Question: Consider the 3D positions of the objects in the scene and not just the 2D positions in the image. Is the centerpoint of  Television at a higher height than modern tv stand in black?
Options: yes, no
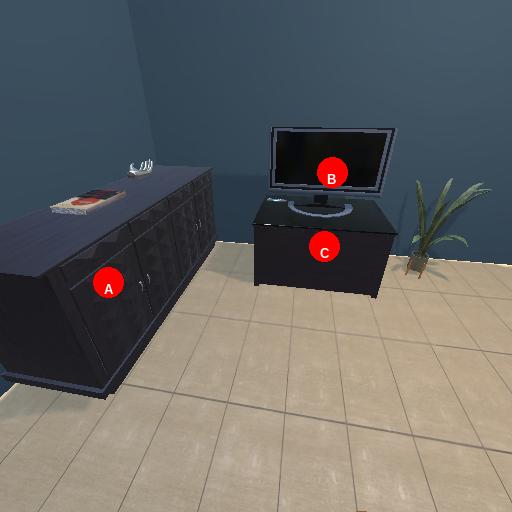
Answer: yes